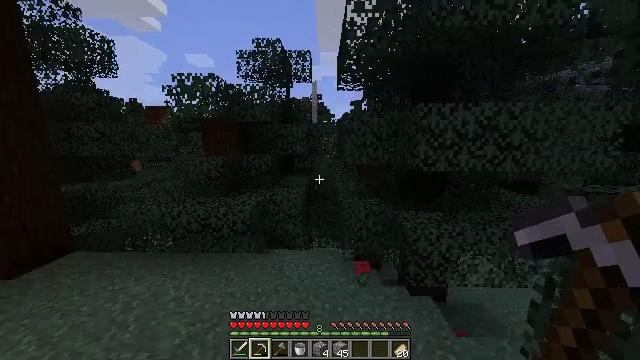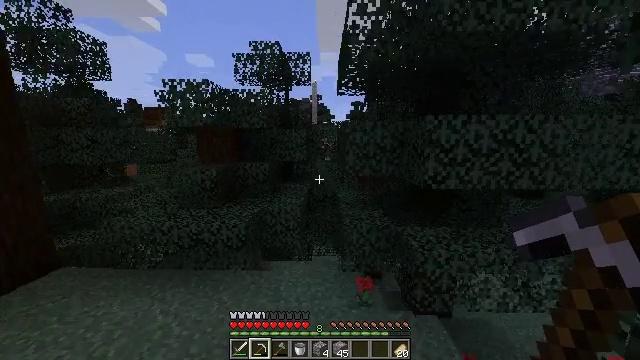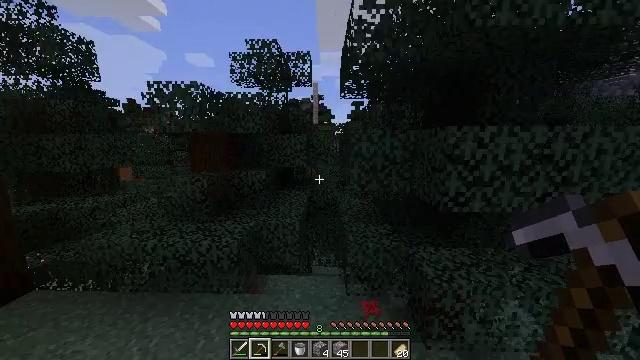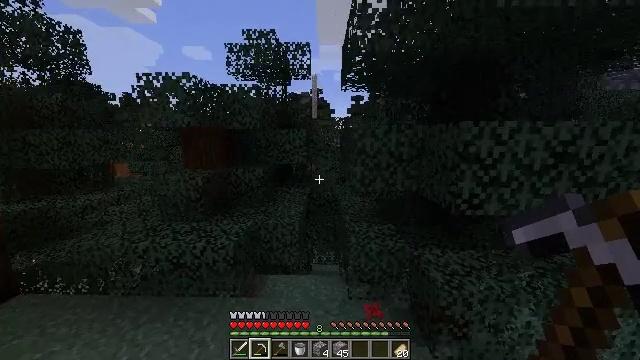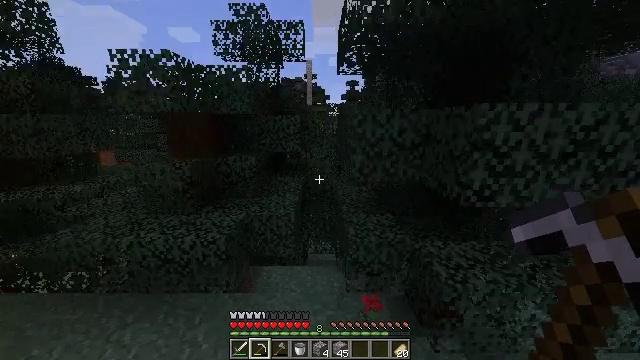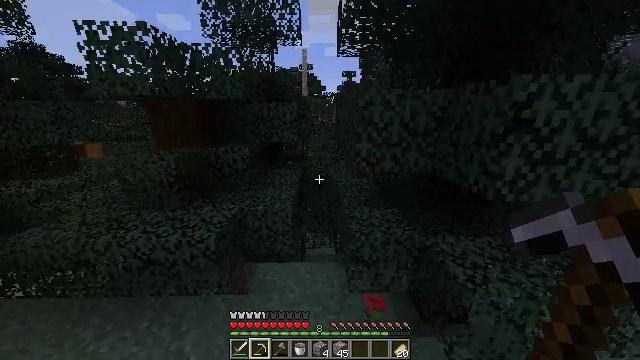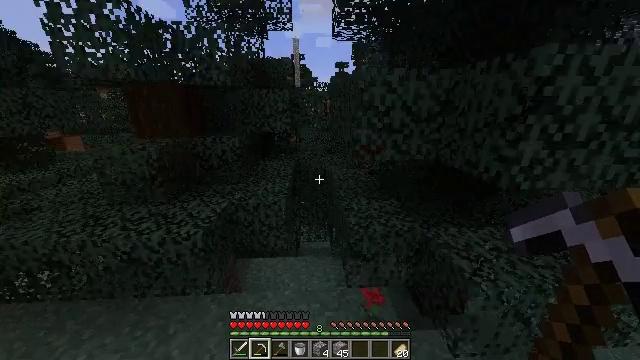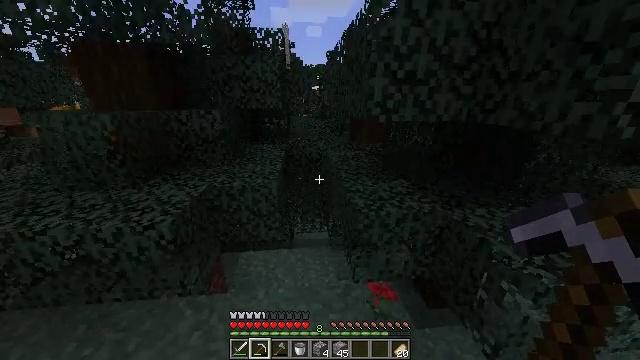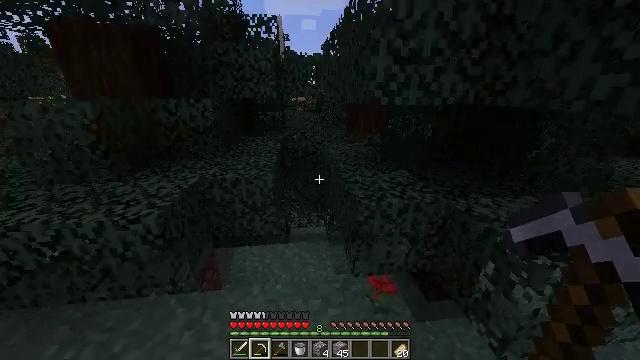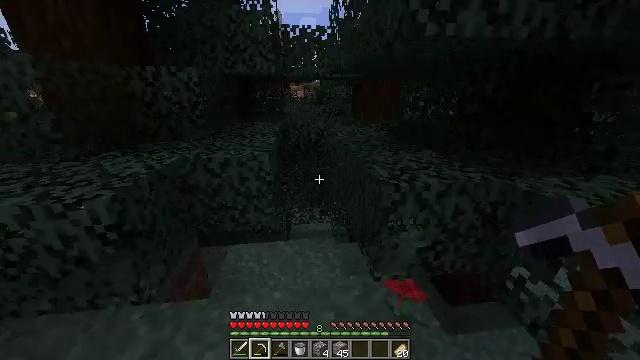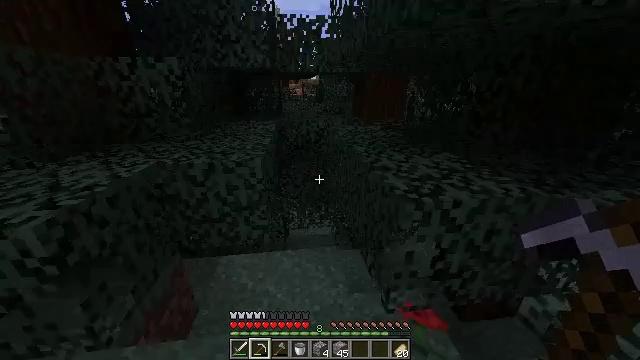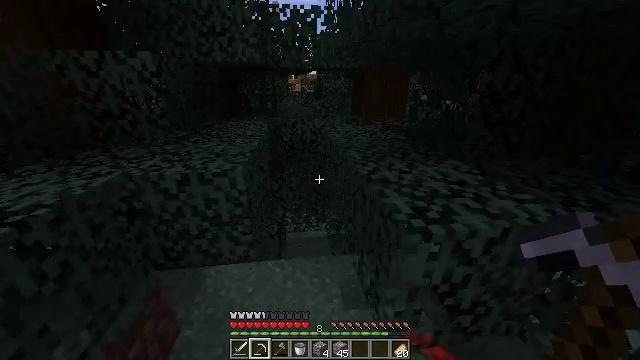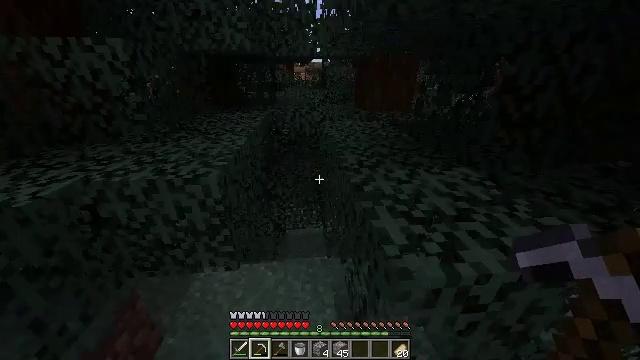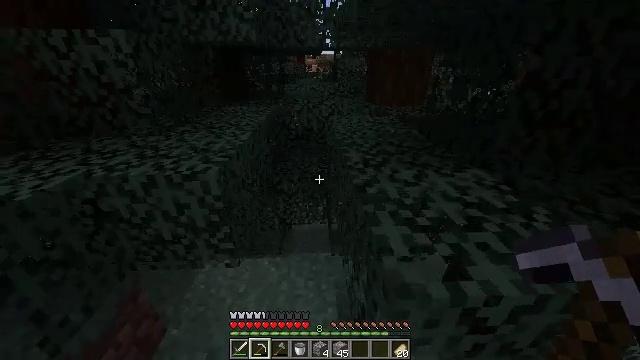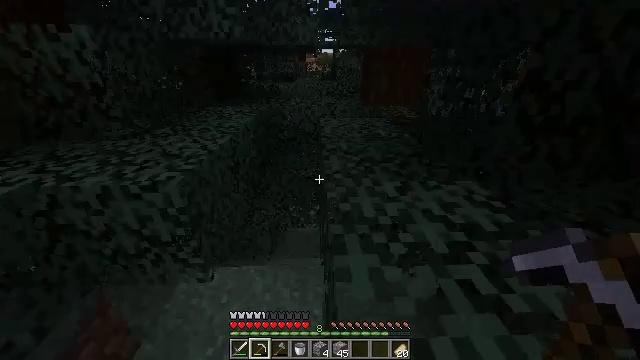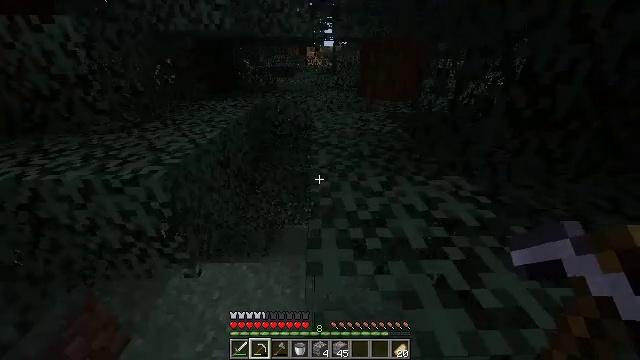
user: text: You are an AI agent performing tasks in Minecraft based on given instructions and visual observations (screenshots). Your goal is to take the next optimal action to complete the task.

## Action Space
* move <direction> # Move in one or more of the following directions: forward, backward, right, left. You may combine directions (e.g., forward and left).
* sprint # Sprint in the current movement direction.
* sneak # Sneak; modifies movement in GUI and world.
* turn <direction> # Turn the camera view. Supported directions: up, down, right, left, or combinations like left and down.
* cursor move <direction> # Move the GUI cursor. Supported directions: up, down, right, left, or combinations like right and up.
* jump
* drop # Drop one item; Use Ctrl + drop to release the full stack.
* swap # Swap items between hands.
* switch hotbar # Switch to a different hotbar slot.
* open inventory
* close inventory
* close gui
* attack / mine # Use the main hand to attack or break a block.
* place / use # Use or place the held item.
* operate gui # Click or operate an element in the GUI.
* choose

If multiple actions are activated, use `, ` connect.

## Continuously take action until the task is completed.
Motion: motion action
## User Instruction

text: Punch the spruce leaves to get saplings.
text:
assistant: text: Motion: move forward, sprint, jump
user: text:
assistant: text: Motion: move forward and move left, sprint, jump
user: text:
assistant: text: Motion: move forward and move left, sprint, turn down, jump
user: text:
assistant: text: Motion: move forward and move left, sprint, turn right and down
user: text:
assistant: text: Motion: move forward, sprint, turn right and down
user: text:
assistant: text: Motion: move forward, sprint, turn right and down
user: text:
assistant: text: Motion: move forward, sprint, turn right and down
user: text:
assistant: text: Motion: move forward, sprint, turn right and down
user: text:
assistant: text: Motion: move forward, sprint
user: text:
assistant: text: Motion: move forward and move right, sprint
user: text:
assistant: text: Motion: move forward and move right, sprint
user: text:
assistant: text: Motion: move forward and move right, sprint, turn left and down
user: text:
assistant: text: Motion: move forward and move right, sprint, turn left and down
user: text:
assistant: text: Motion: move forward, sprint
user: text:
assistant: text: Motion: move forward, sprint
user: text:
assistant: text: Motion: move forward, sprint, turn down
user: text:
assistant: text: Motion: move forward, sprint, turn down
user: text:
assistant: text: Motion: move forward, sprint, attack / mine
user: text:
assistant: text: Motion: move forward, sprint, attack / mine
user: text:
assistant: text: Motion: move forward, sprint, attack / mine
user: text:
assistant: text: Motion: move forward, sprint, attack / mine
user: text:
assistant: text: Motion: move forward and move left, sprint, attack / mine
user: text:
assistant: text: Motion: move forward and move left, sprint, attack / mine
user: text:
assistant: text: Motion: move forward and move left, sprint, attack / mine
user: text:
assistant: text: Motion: move forward and move left, sprint, turn up
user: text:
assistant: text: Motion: move forward and move left, sprint, turn right
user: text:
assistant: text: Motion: move forward, sprint
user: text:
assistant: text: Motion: move forward
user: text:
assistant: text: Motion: move forward, attack / mine
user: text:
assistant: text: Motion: move forward, attack / mine